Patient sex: M
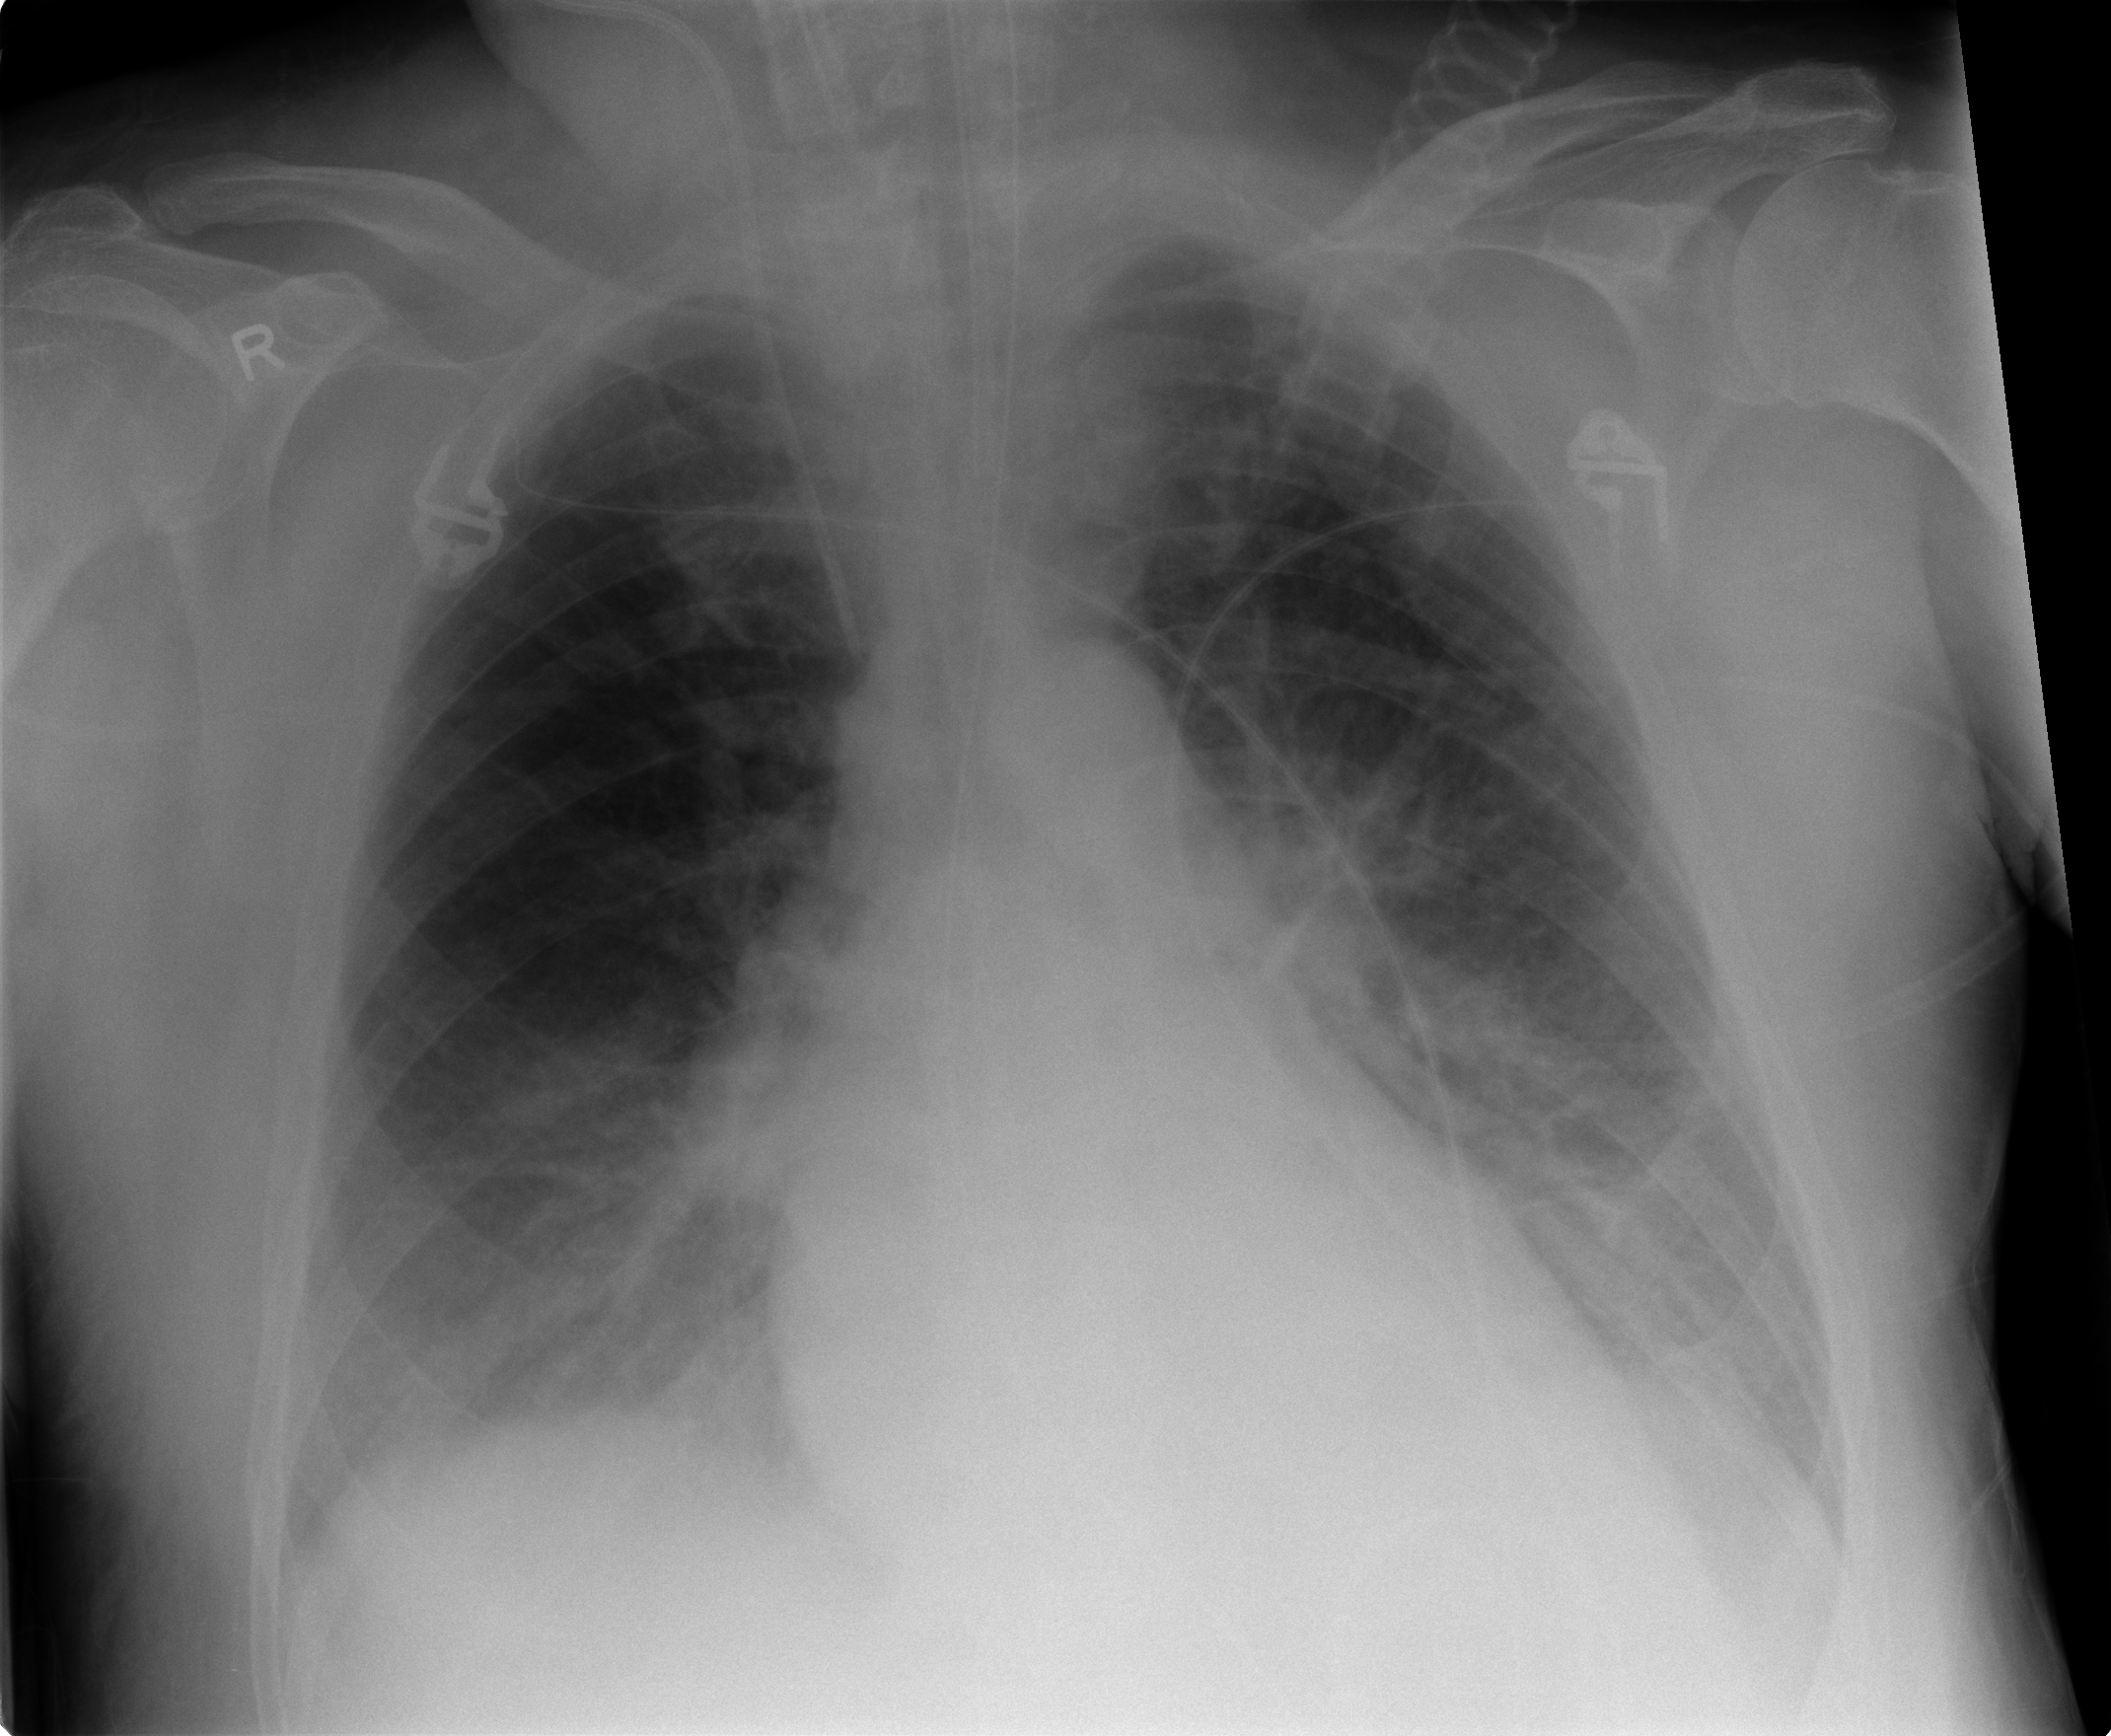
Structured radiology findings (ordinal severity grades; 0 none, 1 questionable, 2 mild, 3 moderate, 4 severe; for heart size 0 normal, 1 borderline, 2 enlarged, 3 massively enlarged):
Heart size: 0
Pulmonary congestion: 2
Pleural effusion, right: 2
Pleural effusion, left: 2
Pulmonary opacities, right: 0
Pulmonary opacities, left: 0
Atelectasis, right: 2
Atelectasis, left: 2